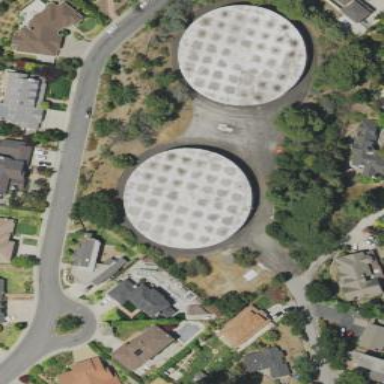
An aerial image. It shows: Building with water storage tank.